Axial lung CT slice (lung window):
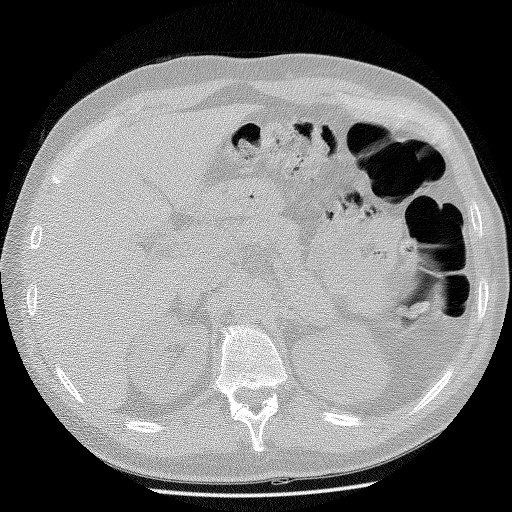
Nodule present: no